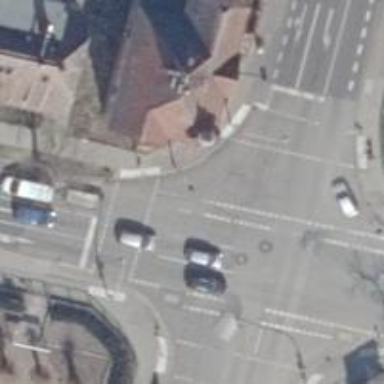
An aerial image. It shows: Asphalt footway with crossing equipped with traffic signals.